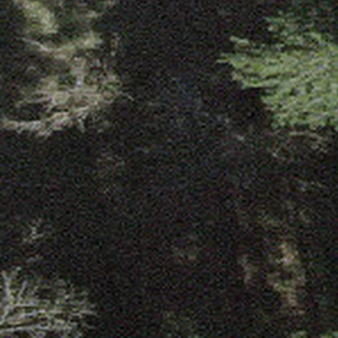
Label: other